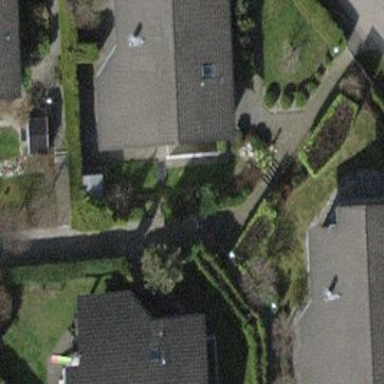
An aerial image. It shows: Detached building.